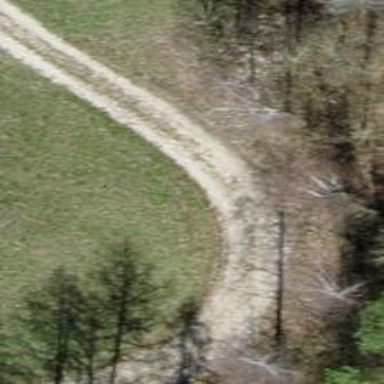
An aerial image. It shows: Gravel track with grade2 tracktype.